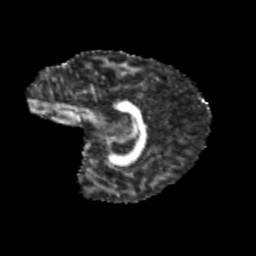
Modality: FA
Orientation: sagittal
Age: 9
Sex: female
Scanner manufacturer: siemens
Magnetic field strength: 3 T
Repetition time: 3.8 s
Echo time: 0.07 s